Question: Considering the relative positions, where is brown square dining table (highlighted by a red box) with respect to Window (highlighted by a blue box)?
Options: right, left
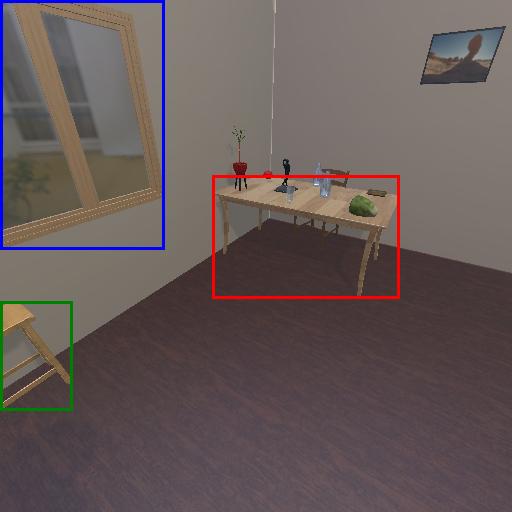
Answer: right